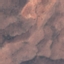
Land use / land cover class: HerbaceousVegetation